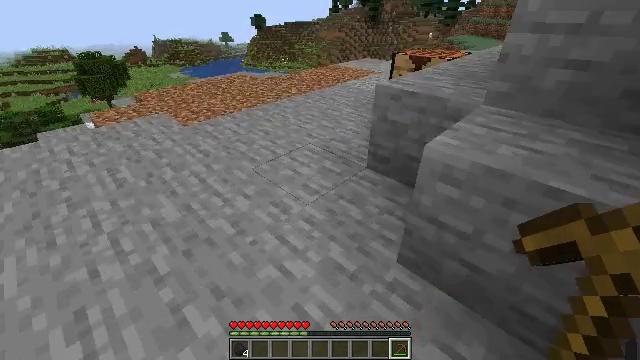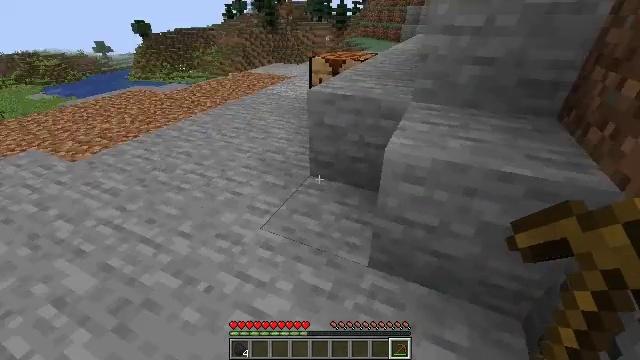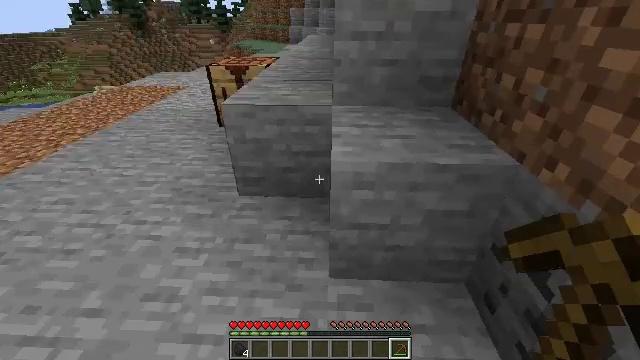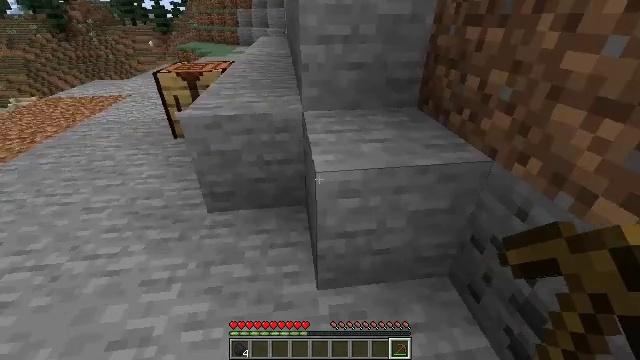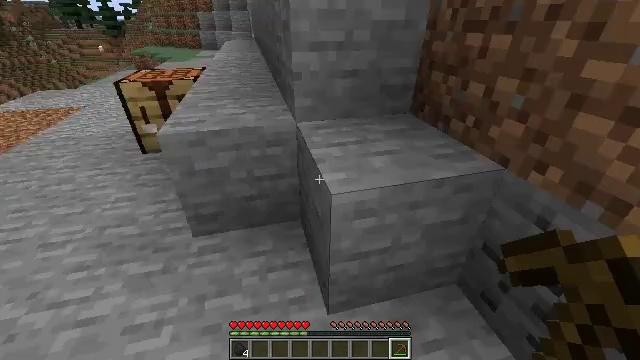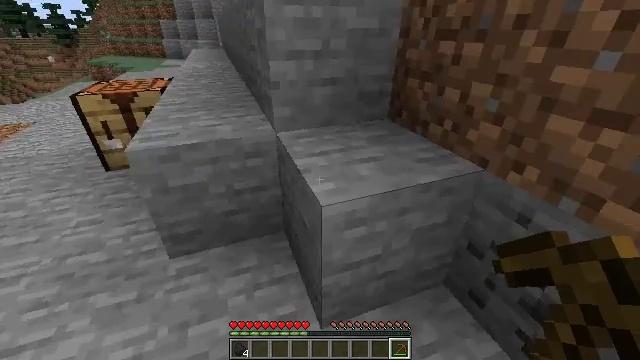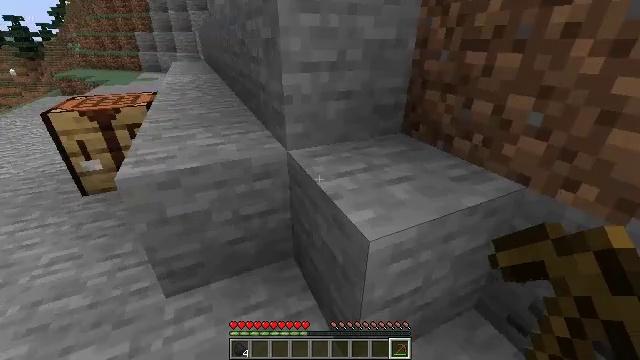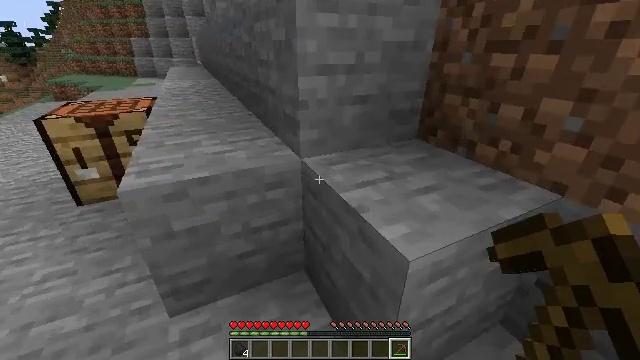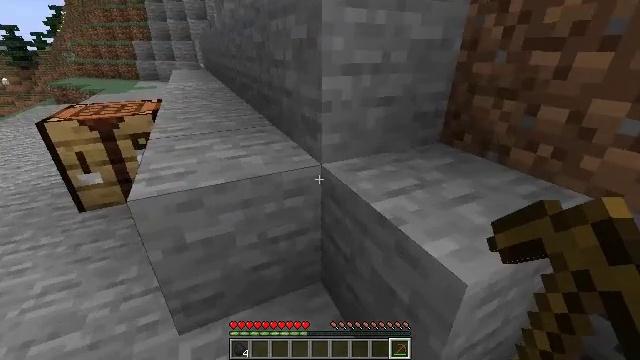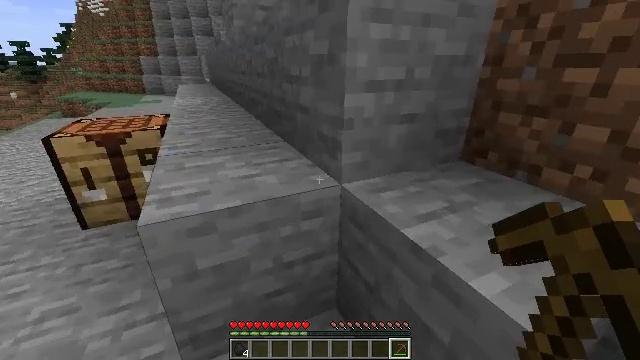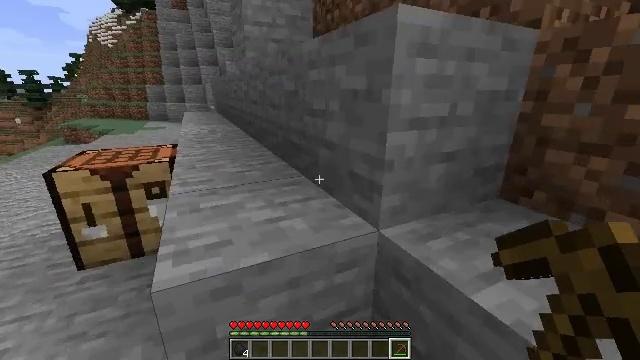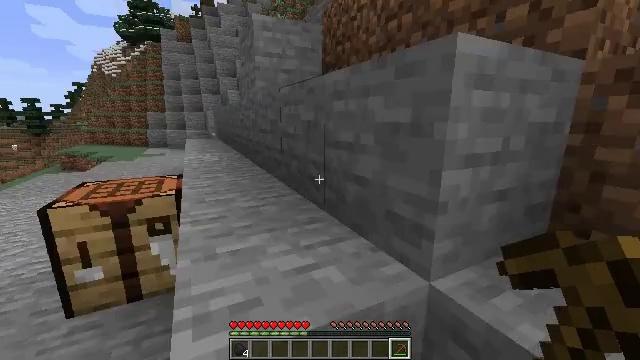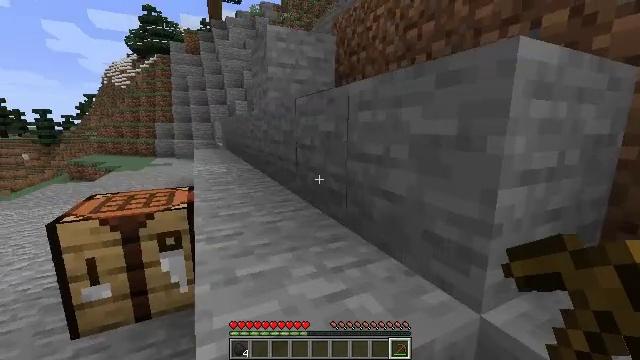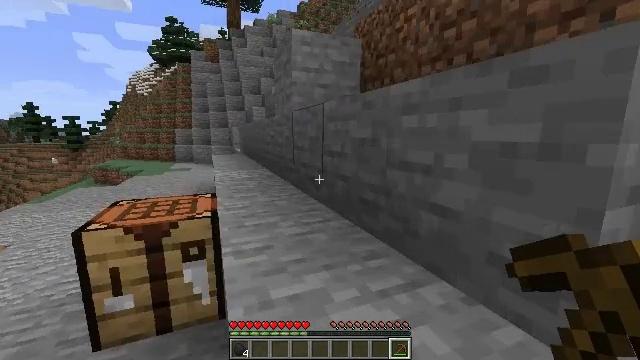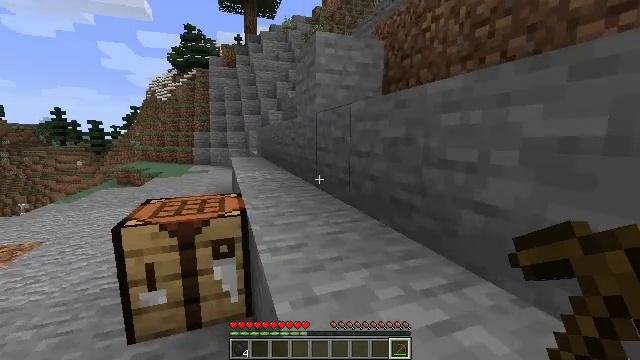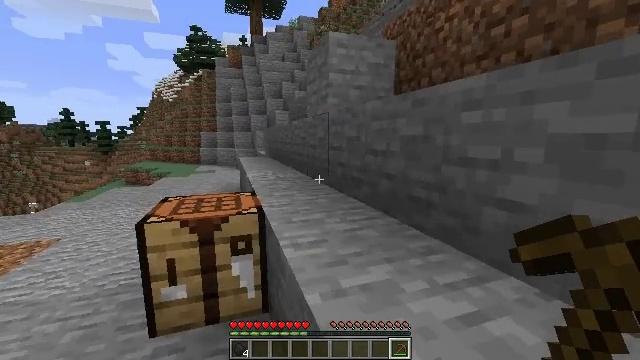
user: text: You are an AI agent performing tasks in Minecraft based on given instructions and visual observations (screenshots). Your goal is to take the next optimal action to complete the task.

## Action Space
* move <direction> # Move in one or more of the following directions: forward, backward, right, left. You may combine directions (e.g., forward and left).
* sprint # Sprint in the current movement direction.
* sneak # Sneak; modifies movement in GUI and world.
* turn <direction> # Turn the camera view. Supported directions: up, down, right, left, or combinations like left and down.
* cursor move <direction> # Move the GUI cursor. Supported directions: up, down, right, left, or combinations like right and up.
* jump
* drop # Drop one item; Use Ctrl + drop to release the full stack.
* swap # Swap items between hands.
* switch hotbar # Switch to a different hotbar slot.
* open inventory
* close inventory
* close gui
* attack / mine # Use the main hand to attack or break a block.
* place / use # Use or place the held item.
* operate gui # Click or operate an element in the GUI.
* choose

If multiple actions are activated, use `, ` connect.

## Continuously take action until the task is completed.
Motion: motion action
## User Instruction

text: Collect stone from the mine.
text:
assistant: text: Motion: move forward and move left, turn right
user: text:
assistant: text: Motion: move forward and move left, turn right
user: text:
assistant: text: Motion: move forward and move left, turn right
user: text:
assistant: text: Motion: move forward and move left, turn right
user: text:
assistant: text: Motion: move forward and move left, turn right and up
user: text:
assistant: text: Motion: move forward and move left, turn right and up
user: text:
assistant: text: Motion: move forward and move left, turn right
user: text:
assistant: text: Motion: move forward and move left
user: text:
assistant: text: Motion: move forward and move left, turn up
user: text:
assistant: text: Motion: move forward and move left, turn up
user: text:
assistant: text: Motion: move forward and move left, turn up
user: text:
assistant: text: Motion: move forward and move left, turn up
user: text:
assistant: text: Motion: move forward and move left, turn left and up
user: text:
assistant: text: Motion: move forward and move left, turn left
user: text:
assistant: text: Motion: move forward and move left
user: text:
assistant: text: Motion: move forward and move left
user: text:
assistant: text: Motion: move forward and move left
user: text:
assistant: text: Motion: move forward and move left
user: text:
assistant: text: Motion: move forward and move left
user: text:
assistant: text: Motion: move forward and move left
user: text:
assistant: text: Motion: move forward and move left
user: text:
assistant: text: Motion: move forward and move left
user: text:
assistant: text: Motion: move forward and move left
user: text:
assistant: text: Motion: move forward and move left
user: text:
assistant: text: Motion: move forward and move left
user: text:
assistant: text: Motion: move forward and move left
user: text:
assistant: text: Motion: move forward and move left
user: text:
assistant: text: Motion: move forward and move left
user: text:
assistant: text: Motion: move forward and move left
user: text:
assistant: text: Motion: move forward and move left